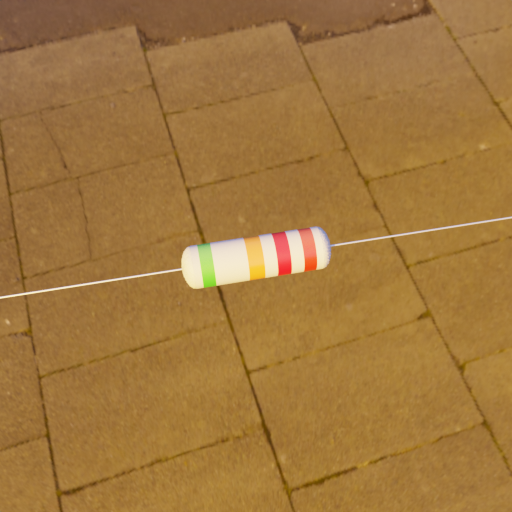
Resistor colour bands (in order): green, orange, red, red